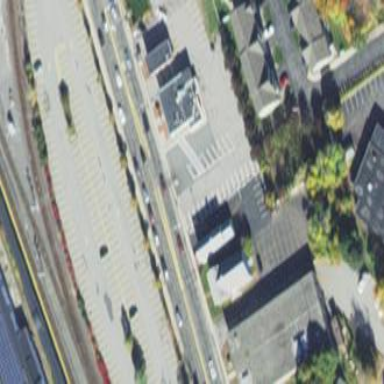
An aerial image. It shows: Road serving as parking aisle.